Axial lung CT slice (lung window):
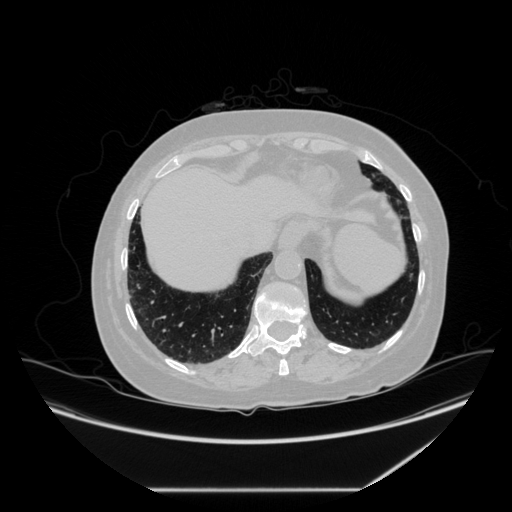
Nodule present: no